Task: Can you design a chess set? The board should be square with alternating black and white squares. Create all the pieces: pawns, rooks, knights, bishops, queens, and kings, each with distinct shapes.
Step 1144:
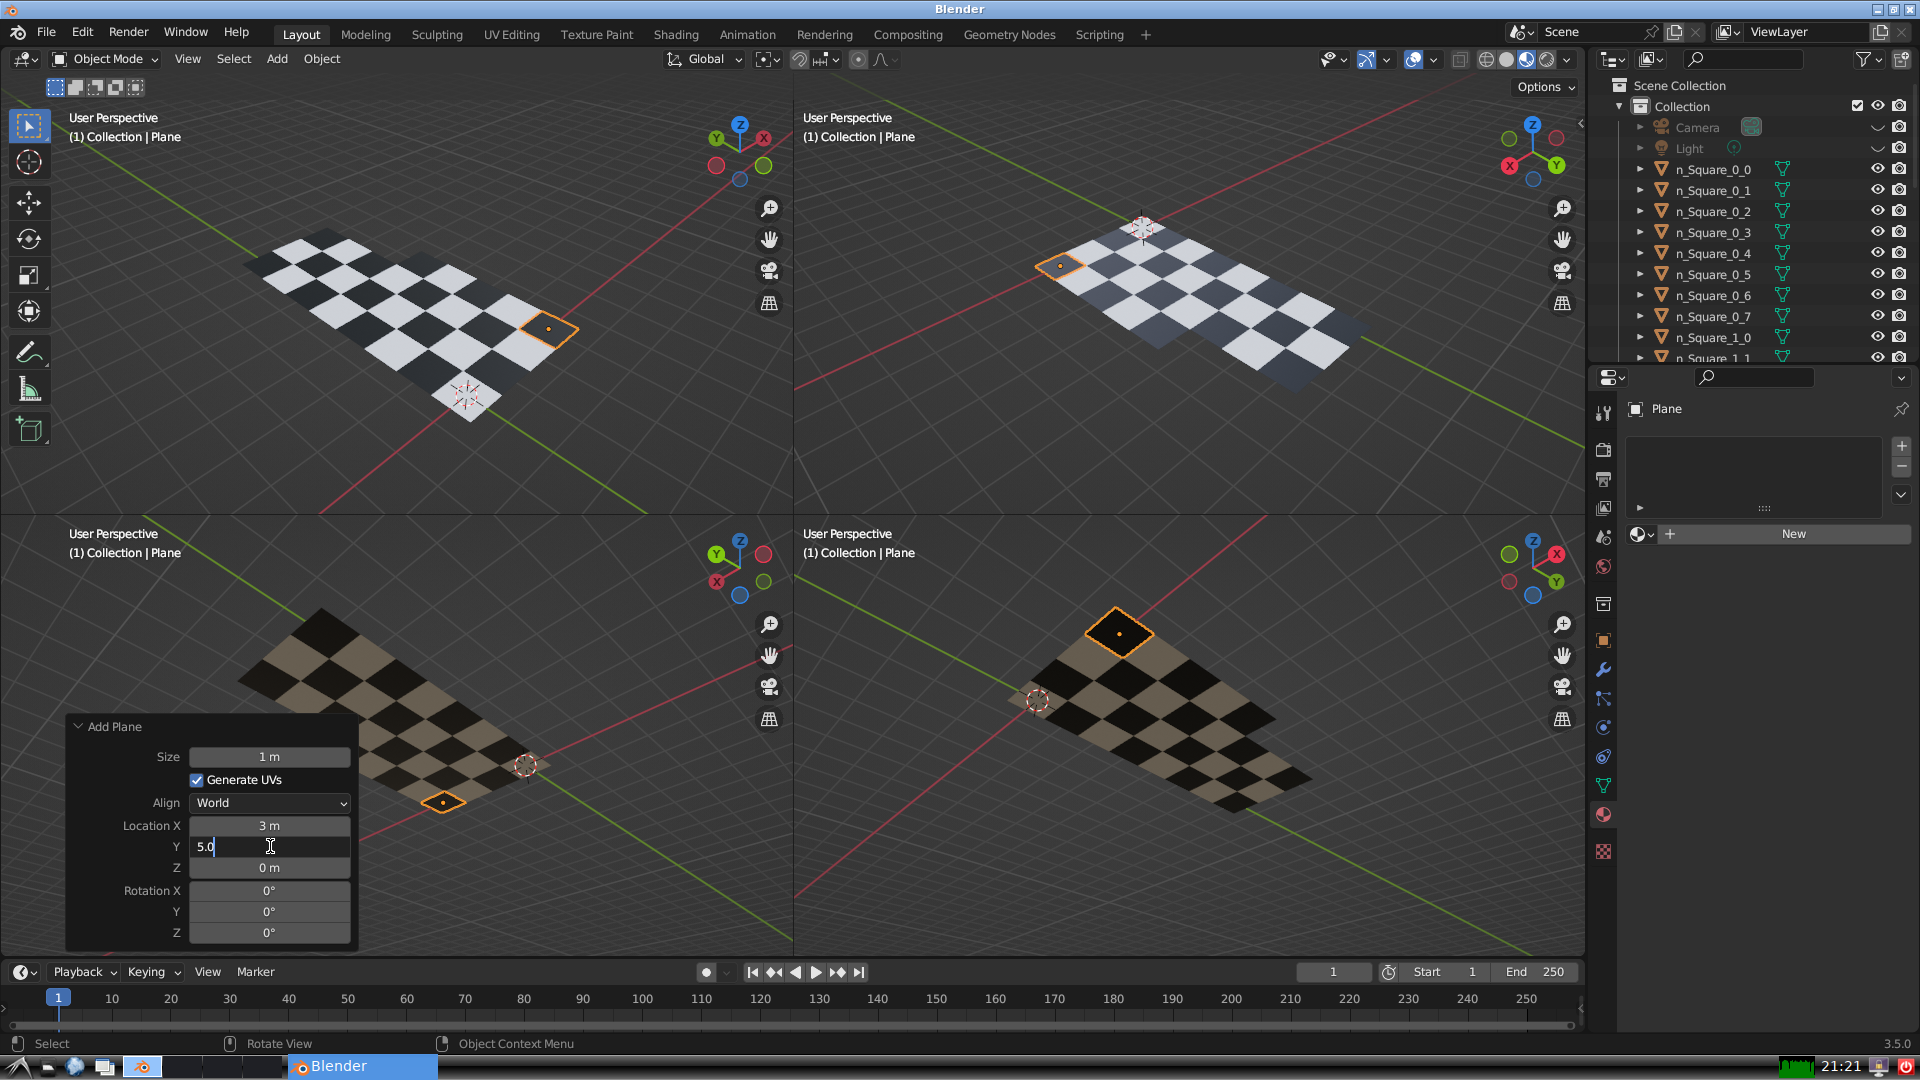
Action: {"key_press": ['Return']}